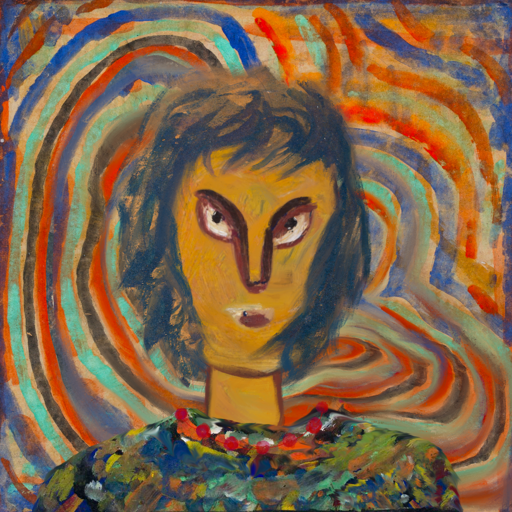
Background: Sisters, Head And Neck Front: After_Raid, Face Front: After_Raid, Bust: An_Impression, Hair Front: InTheSun, Head Accessory: Blank, Second Necklace: Blank, Necklace: Irani_3, Baby: Blank